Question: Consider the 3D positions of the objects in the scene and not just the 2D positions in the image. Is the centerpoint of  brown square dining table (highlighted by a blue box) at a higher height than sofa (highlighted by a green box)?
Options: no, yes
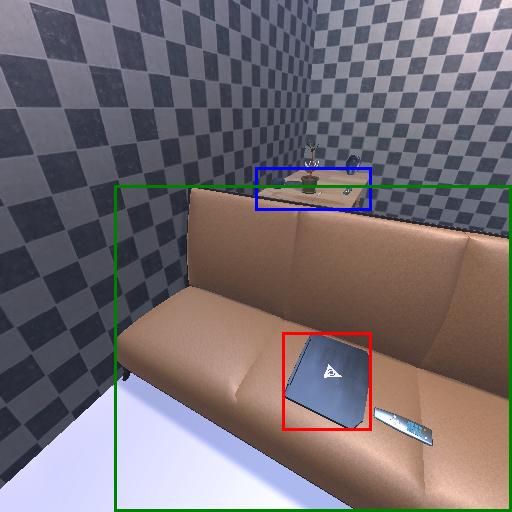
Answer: no